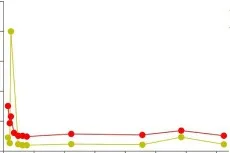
Inflammatory, coagulation function, and hematologic responses to HLH therapies: Day 0 corresponds to ruxolitinib (RUX) initiation. Treatment schedules, lines, and bars represent continuous therapy and individual doses of drugs with intermittent schedules. Arrows indicate that treatment was continued. (A-D) The laboratory assessments of Case 1.
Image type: pathology (fish)